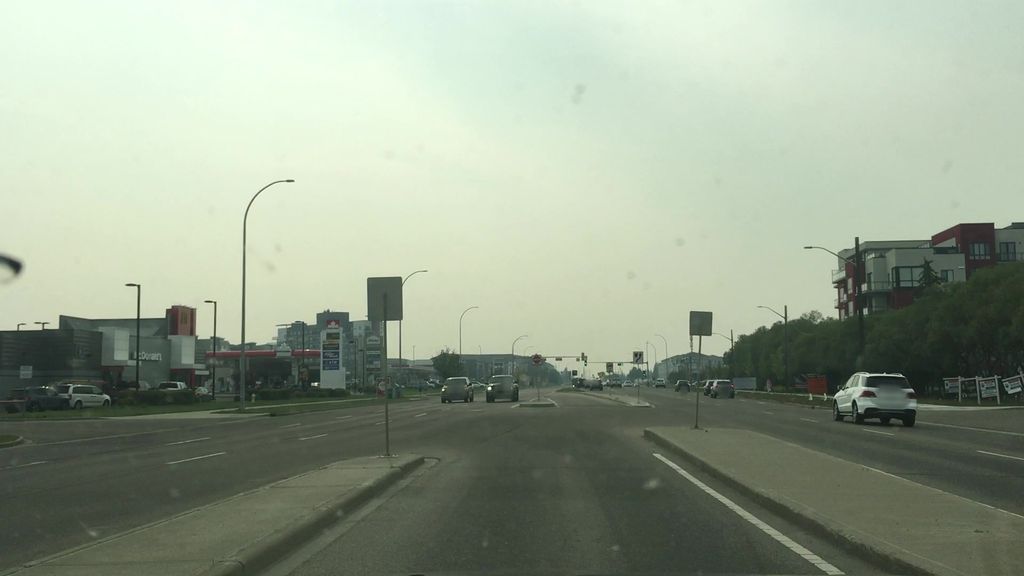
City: edmonton